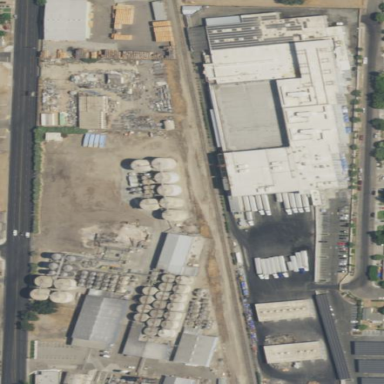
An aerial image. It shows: Industrial area dedicated to cold storage facilities and slaughterhouse.